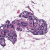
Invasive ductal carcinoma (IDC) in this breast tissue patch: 0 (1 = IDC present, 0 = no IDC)